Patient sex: M
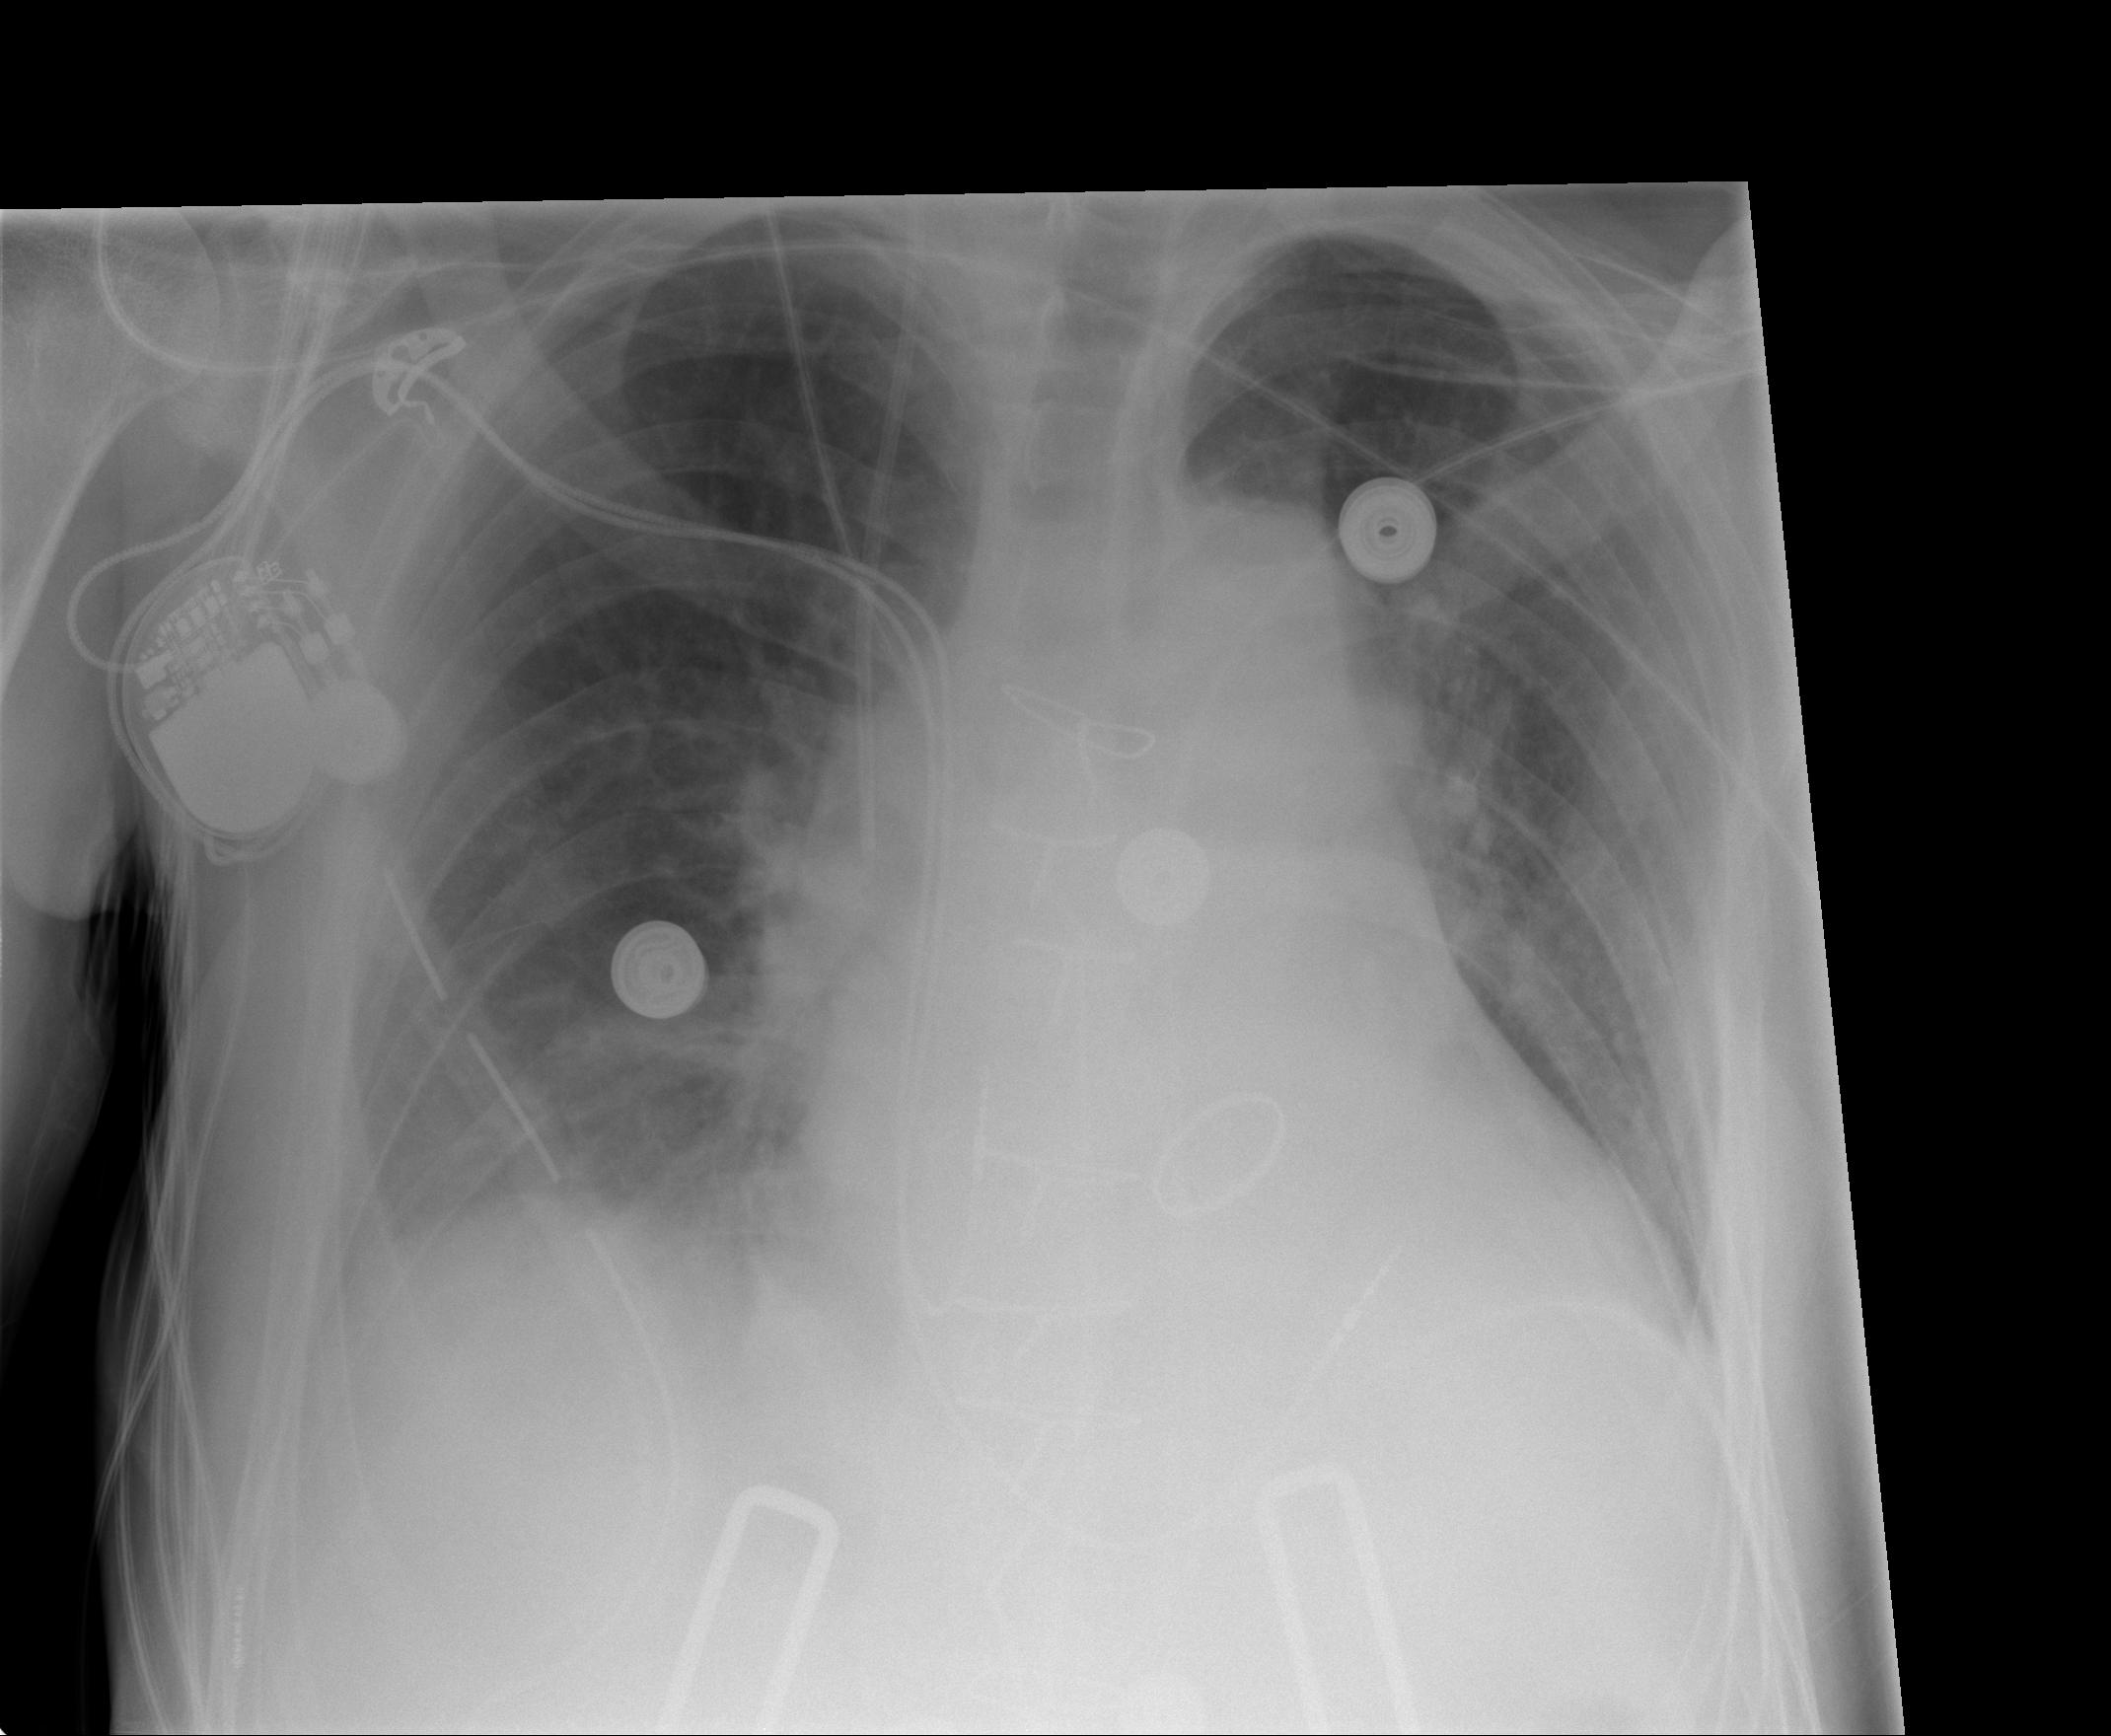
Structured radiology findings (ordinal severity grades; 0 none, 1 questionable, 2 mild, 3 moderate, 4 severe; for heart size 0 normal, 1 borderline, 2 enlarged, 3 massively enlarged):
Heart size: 2
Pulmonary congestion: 2
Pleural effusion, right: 2
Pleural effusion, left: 1
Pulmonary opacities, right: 0
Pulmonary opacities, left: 0
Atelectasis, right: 2
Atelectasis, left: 2